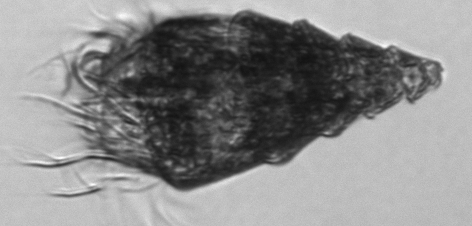
Label: Laboea_strobila